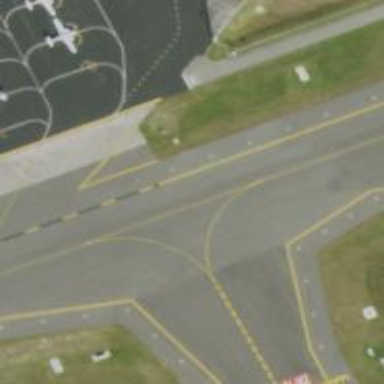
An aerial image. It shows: View of taxiway at the airport.